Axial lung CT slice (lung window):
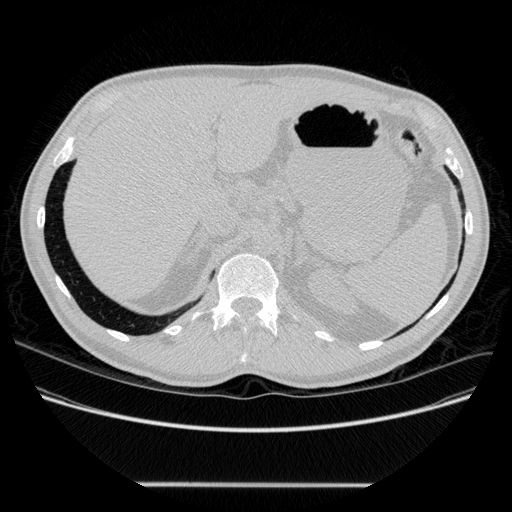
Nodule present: no